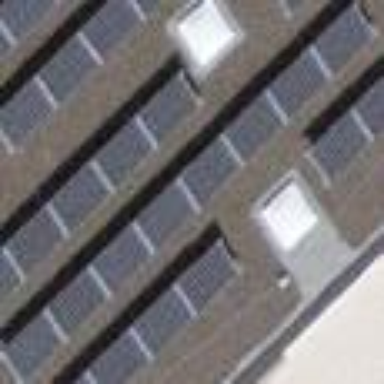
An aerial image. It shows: Solar power generator.